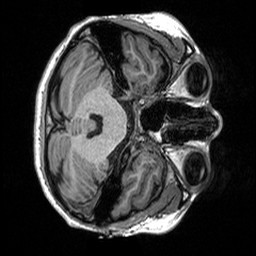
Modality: T1w
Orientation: axial
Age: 22
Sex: female
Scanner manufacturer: siemens
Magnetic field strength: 3 T
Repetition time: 2.3 s
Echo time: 0.00298 s